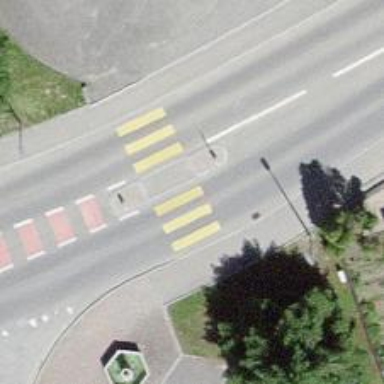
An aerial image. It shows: Zebra crossing on the road.